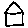
Label: house